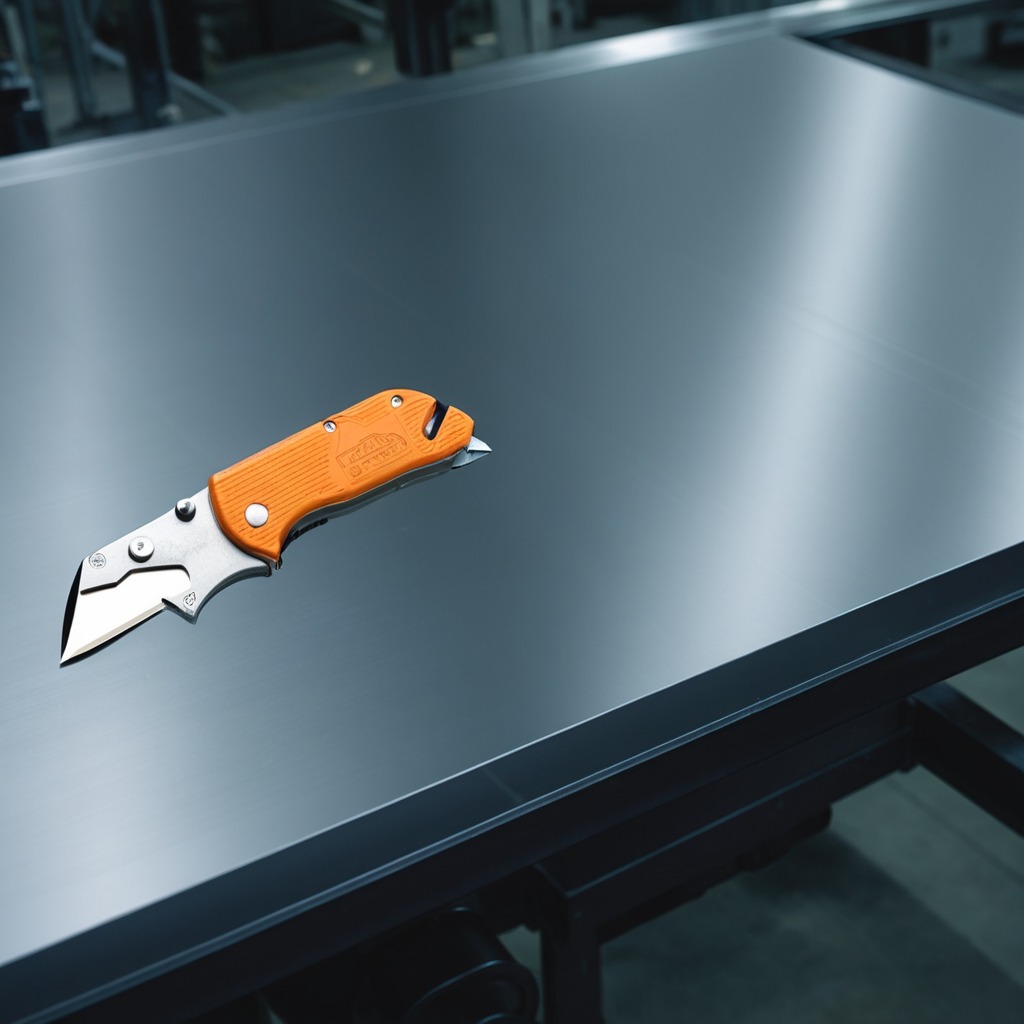
A utility knife is lying on a metal table in a machine shop under fluorescent lights.